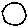
Label: circle